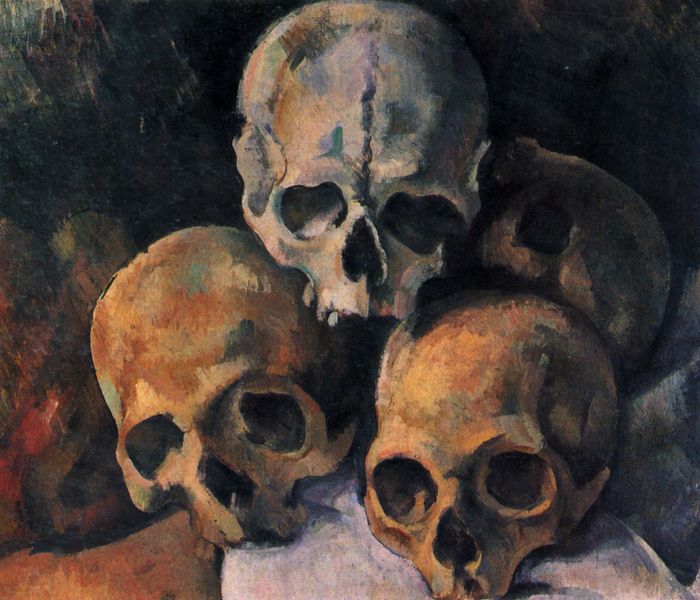
Titel: Stilleben, Schädelpyramide
Künstler: Paul Cézanne
Standort: Schweiz
Institution: Privatsammlung
Schlagwörter: berg, blau, dunkel, gemälde, schatten, weiß, aquarell, cezanne, dreieck, gelb, grün, komposition, menschen, ocker, ausschnitt, braun, grau, hell, hintergrund, kreide, köpfe, licht, nase, raum, schwarz, stirn, tisch, zimmer, rot, tuch, beige, malerei, wand, augen, böse, mensch, schädel, tod, tot, trauer, öl, stoff, decke, drei, innen, blatt, stilleben, stillleben, liegen, düster, fläche, leer, farbe, lila, violett, angst, blue, oil, red, white, black, dark, empty, gray, green, nasen, nose, painting, table, three, detail, finster, pink, sheet, brown, naht, knochen, vanitas, vier, hell dunkel, memento mori, vergänglichkeit, lovis, lovis corinth, erschrecken, knochig, haufen, tote, furcht, staub, augenhöhlen, höhlen, löcher, beckmann, kalotte, leben, nasenhöhle, totenkopf, vanitasstilleben, zähne, ende, kiefer, grab, leichentuch, sterben, paul cezanne, head, orange, grünlich, death, stapel, eyes, herz, light, pyramide, totenschädel, texture, impressionism, purple, shadow, mouth, horror, menschlich, anordnung, dead, still life, zahn, riss, gerippe, magie, human, gestapelt, colors, tint, tache, endlichkeit, bruch, kontast, eye, cloth, gebeine, überreste, aufeinander, shading, four, paint, augenhölen, totenköpfe, contrast, humans, irdisch, tan, augenhöhle, morbide, grusel, skeleton, danger, czesanne, bone, bones, skeletons, skull, cracks, heads, memoria, noses, nasenbein, scull, broken, hollow, fontanelle, nail, sepia, time, jochbein, getürmt, disease, cezane, hirnschale, pile, shades, stack, paul vezanne, augenhähle, bedenke den tod, gebneine, nabenhöhle, nasenhöhlen, schädelnaht, vantias, 1800, hollbein, 1650, memoria mentum, vergänglickeit, schädelhöhlen, dürster, otenköpfe, teeth, jaw, paiting, neutral, orang, vanity, skulls, skul, smooth, plates, meinsch, gloom, openings, sockets, totenschädel höhlen, tozenschädel, toenkopf, tooth, impre, 4 schädel, missing teeth, missing jaws, old skulls, human skulls, sckull, tble, nal, asifjisajfi, areigareg, aerigji, aergijiaerg, aergijaerg, askdo, asdjiasj, ifjwefojew, aergijarikg, aergijaergi, aergijaireg, argijaergorf, crave, krave, nasal, cranium, orbital, orbits, carducity, humabn, gritty